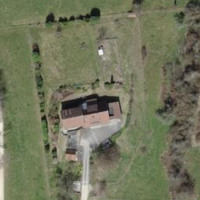
EUNIS habitat code: 52
Species observed at this site:
Stellaria graminea